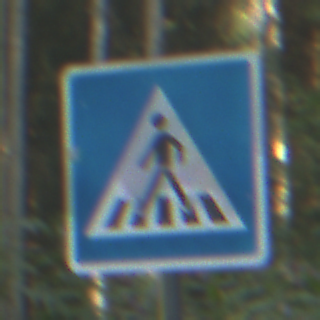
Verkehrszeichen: FussgaengerueberwegRechts
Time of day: MorningAfternoon
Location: Outdoor (Nature)
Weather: Clear
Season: NotSpecified
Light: Natural